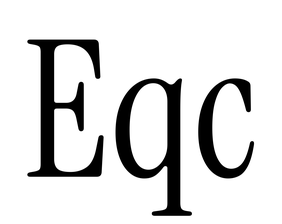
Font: InstrumentSerif-Regular